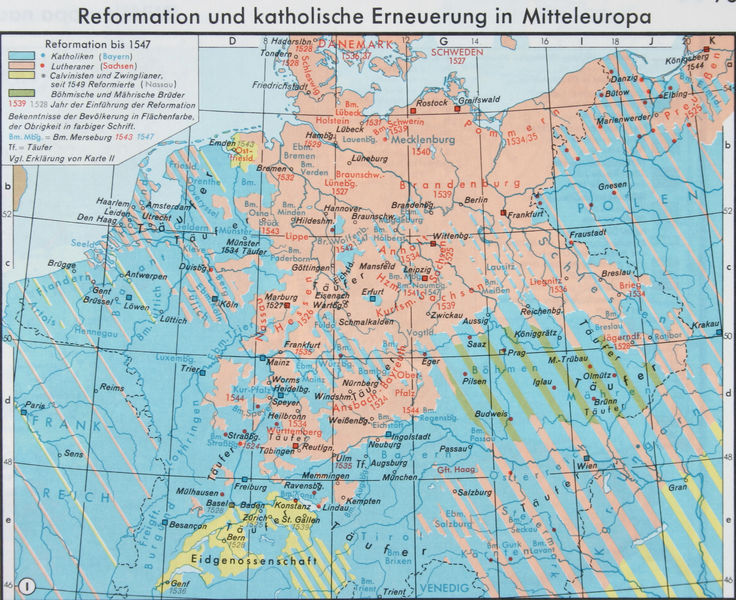
Titel: Reformation und katholische Erneuerung in Mitteleuropa bis 1547
Institution: (Seriendruck)
Schlagwörter: blau, meer, gelb, ausschnitt, bunt, frankreich, rot, geschichte, täufer, rosa, deutschland, hellblau, farbig, schrift, ansicht, farben, flächen, lila, linien, streifen, religion, beschriftung, überschrift, napoleon, namen, karte, calvinisten, landkarte, städte, welt, lil, legende, europa, massstab, länder, geographie, meere, staaten, gebiete, kartografie, reformation, katholisch, martin luther, ausbreitung, brandenburg, mitteleuropa, polen, meridiane, lutheraner, katr, länder jahreszahl, gradnetz, zwinglianer